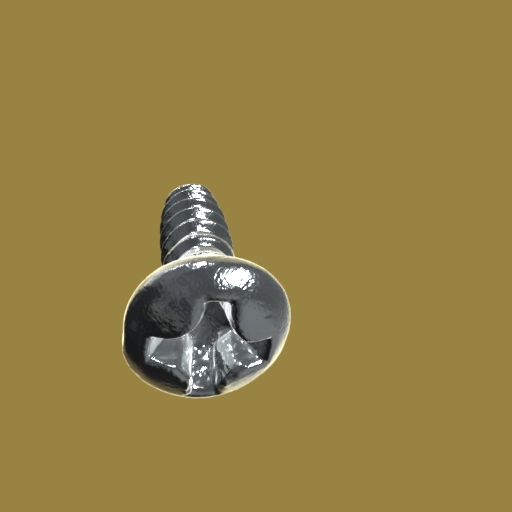
Label: screw